Question: I would like to add a custom command, that will work on the generated binary file (The target field in *.pro file),

But what should I use here, in the 'Command arguments'
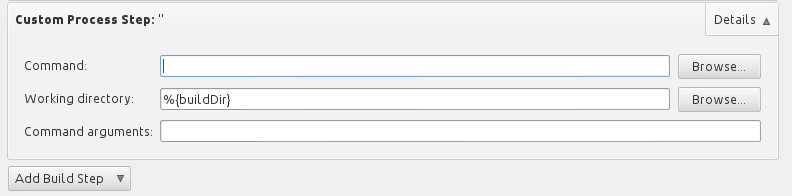
Answer: I'm afraid this is not possible. QtCreator only handles source and build directory. The <URL> says:
> The following Qt Creator variables are available:'''
%{buildDir}
%{sourceDir}
'''
Note that the target even doesn't have to be in the build directory. The build directory is where qmake is ran, typically resulting in the target being put there, because in the .pro file one typically specifies 'TARGET = projectName'.
Further note that the QtCreator build steps configuration only works . This should not be used when your custom build steps are needed for other people working without QtCreator (they should only run qmake and make to build your application).
This being said and assuming that you want to define a , you should look for a solution to define such in the .pro file (by using the '$${TARGET}' variable) so that qmake will put your buildstep into the Makefile after the linking step.
If you want to execute a command after linkage, let's say call a custom script (batch script on Windows, otherwise a bourne shell script) with the TARGET as an argument, add the following to your .pro file:
'''
win32 {
poststep.commands = @myScript.bat $${TARGET}
}
!win32 {
poststep.commands = @./myScript.sh $${TARGET}
}
QMAKE_EXTRA_TARGETS += poststep
'''